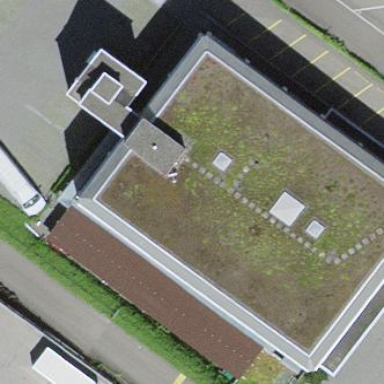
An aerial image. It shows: Commercial building.